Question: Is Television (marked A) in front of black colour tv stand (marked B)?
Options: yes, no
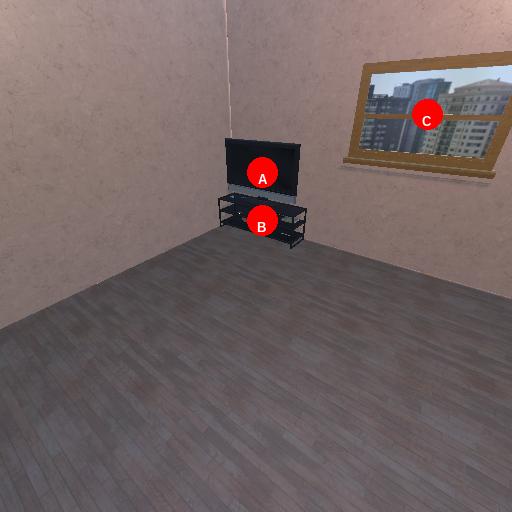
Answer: yes